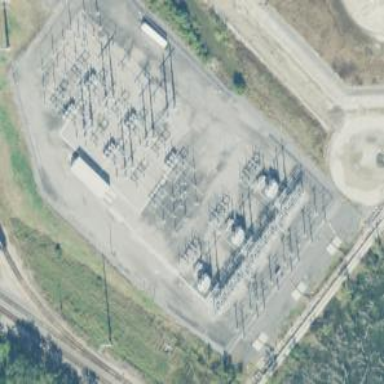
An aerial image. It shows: Switch used for power control.